Interaction volume radius: 5 \u00c5
Interaction volume height: 20 \u00c5
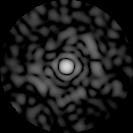
Disorder parameter: 0.8428